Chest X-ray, AP view. Patient: 46 years old, sex M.
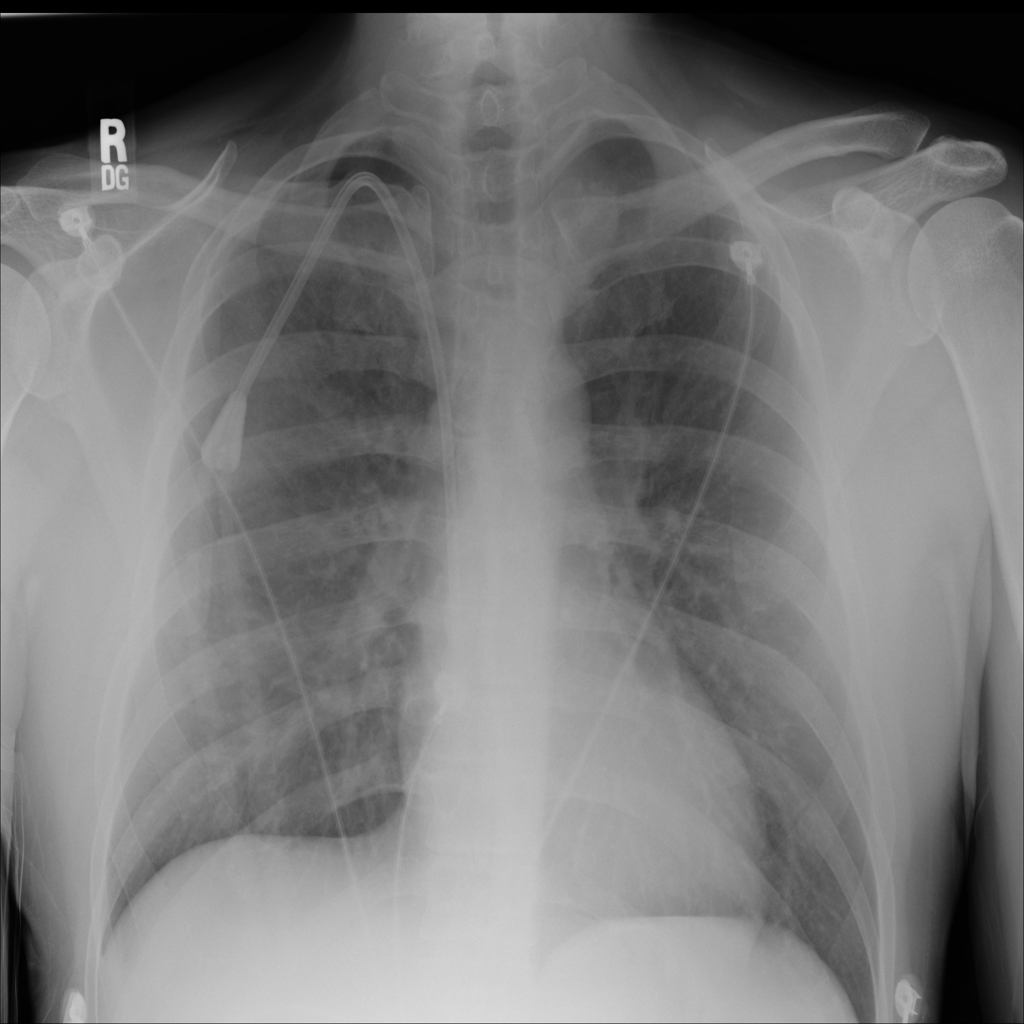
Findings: Effusion, Infiltration